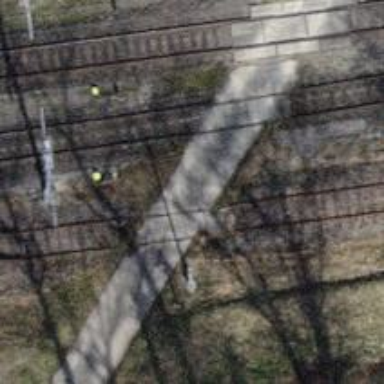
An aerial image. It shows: Automatic barrier at railway level crossing.